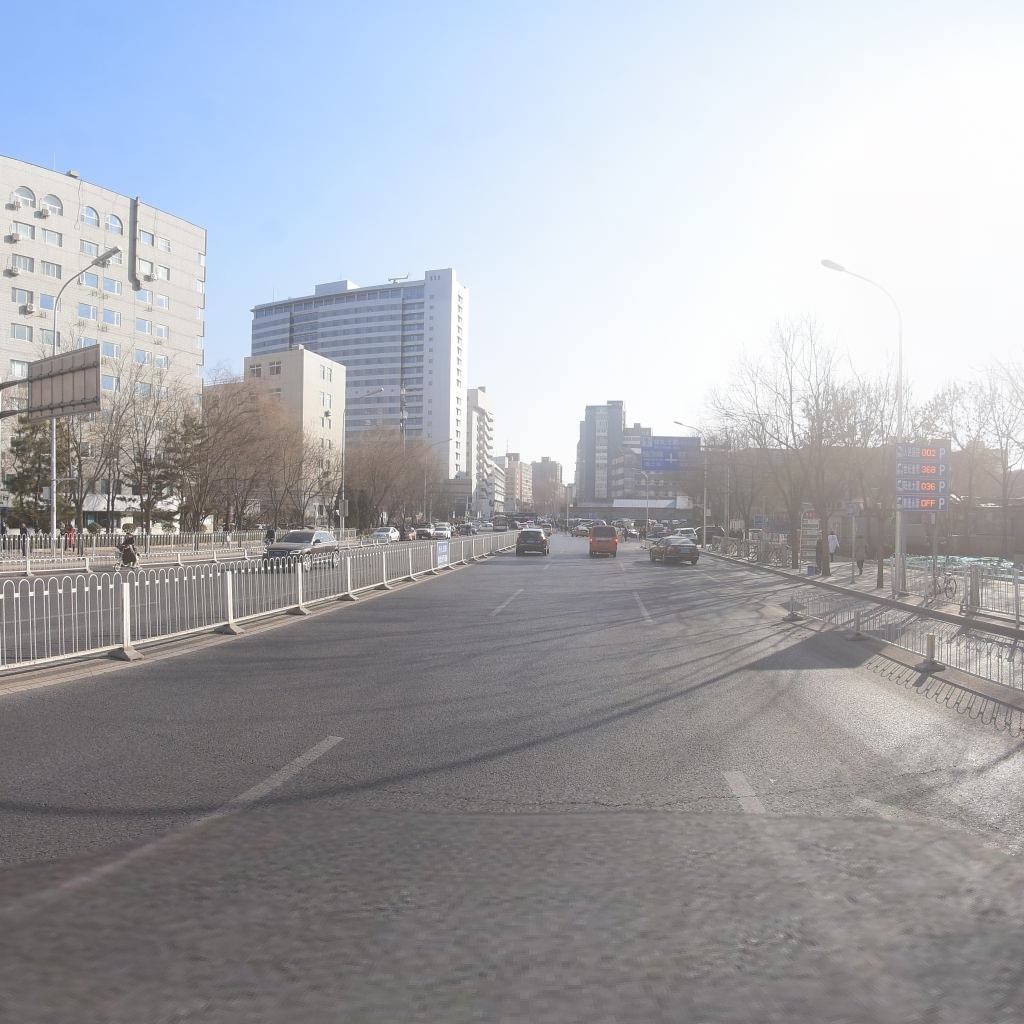
Region: Xicheng
Road damage annotations: transverse crack